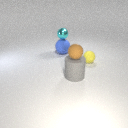
large gray rubber cylinder in front of small yellow rubber sphere